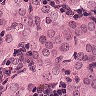
Metastatic tissue present: yes